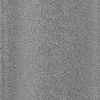
Atmospheric dust classification: dusty